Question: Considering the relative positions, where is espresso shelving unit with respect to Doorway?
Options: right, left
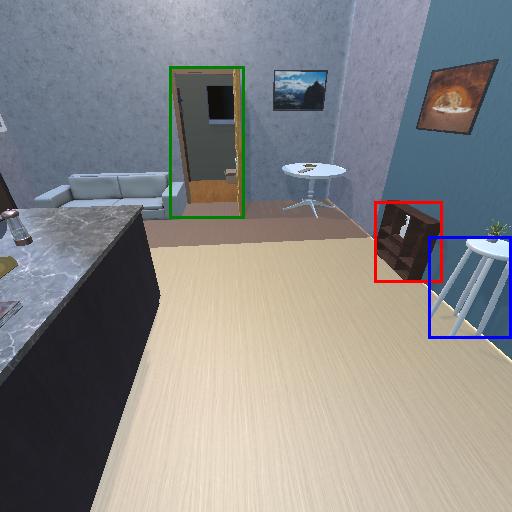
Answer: right